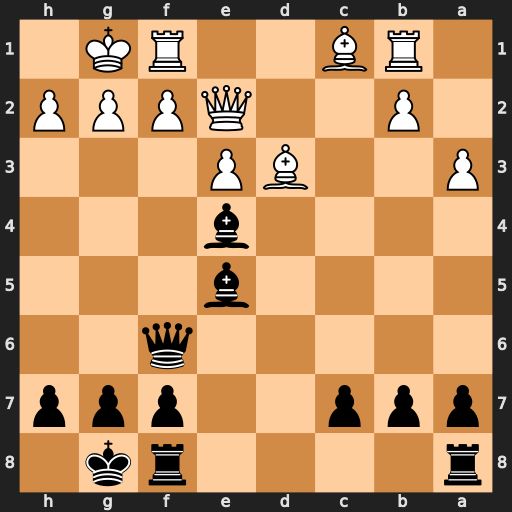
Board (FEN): r4rk1/ppp2ppp/5q2/4b3/4b3/P2BP3/1P2QPPP/1RB2RK1
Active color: b
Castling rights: -
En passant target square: -
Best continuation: Bxh2+ Kxh2 Qd6+